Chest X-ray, PA view. Patient: 41 years old, sex M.
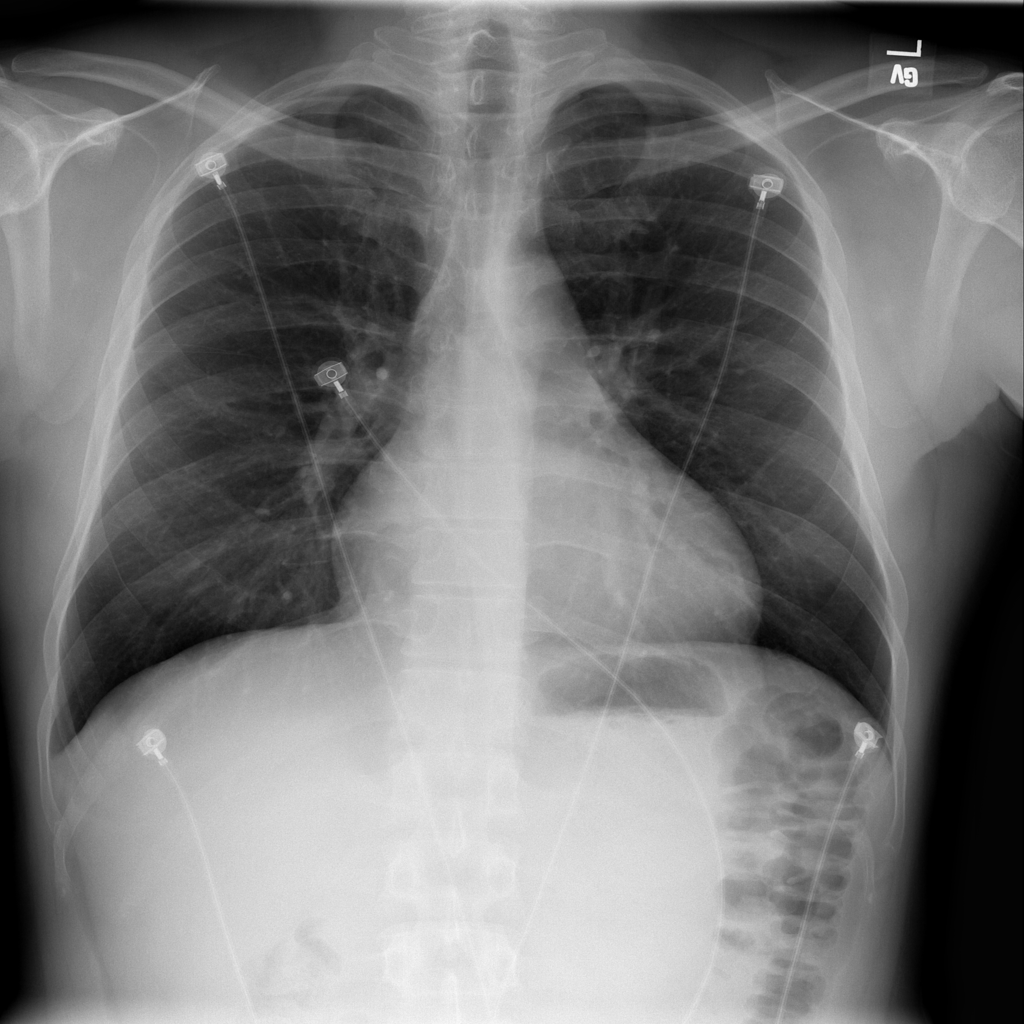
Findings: No Finding